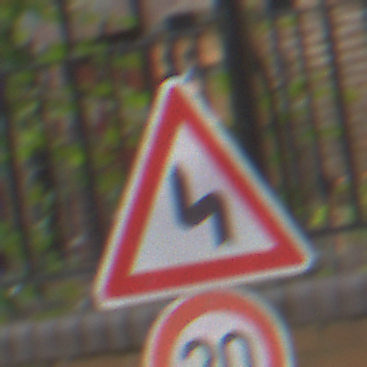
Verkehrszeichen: DoppelkurveZunaechstLinks
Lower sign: Geschwindigkeit20
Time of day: MorningAfternoon
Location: Outdoor (Urban)
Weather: Overcast
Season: NotSpecified
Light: Natural